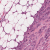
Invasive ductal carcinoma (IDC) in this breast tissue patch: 1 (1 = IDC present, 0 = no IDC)